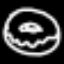
Label: donut